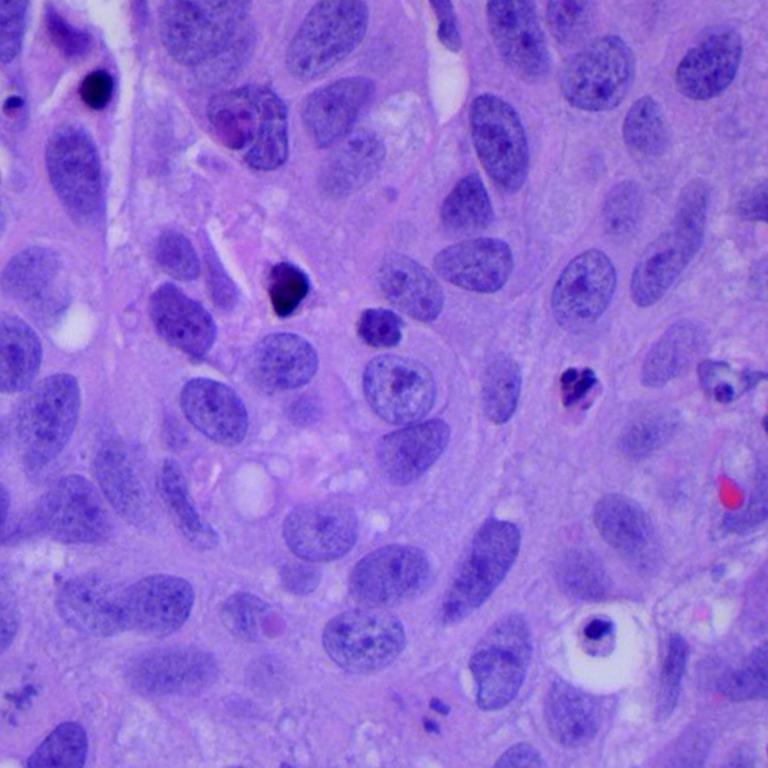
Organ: lung
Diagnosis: squamous carcinomas